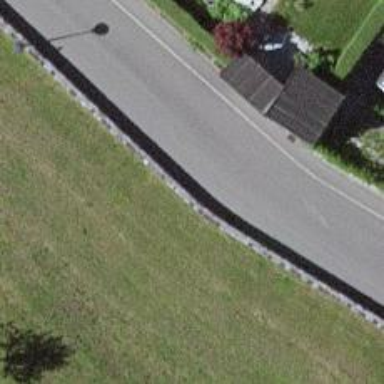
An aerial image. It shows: Wall barrier.